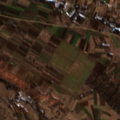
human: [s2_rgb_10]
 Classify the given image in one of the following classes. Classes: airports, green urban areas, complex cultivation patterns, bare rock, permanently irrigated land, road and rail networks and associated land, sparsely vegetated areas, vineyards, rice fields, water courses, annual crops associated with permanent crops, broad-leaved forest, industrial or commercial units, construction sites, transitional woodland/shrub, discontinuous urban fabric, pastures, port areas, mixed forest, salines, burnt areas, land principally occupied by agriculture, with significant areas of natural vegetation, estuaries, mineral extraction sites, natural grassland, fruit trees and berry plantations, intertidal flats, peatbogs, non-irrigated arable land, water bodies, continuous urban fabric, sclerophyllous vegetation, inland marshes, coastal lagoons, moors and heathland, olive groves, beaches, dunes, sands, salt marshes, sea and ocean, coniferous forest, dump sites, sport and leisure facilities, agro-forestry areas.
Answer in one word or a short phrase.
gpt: vineyards, complex cultivation patterns, land principally occupied by agriculture, with significant areas of natural vegetation